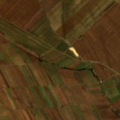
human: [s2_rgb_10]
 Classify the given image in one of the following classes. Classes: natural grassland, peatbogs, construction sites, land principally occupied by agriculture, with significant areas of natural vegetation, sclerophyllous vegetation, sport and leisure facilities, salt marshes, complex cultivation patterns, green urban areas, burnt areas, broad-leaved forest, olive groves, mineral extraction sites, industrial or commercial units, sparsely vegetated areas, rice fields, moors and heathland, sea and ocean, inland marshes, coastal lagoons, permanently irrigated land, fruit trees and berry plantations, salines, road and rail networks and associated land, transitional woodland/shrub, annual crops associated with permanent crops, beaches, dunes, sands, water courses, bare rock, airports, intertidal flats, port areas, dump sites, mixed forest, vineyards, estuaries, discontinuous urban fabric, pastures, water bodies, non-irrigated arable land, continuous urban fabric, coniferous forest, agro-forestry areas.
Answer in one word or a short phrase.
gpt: non-irrigated arable land